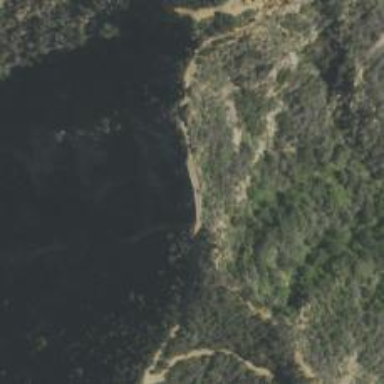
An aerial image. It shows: Path leading to bridge.